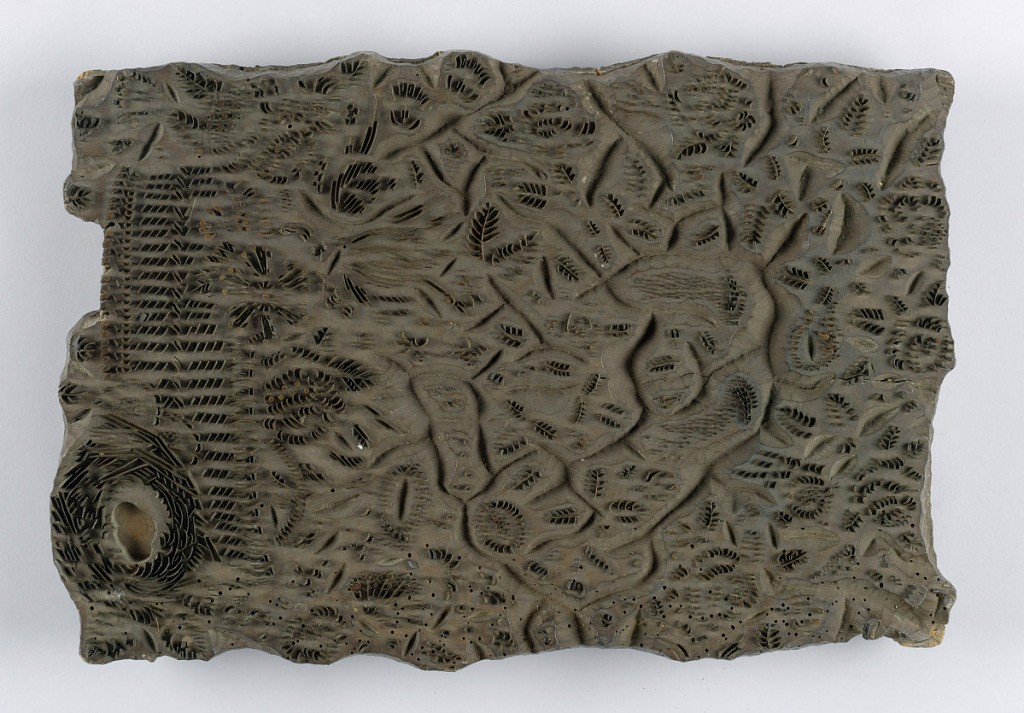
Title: Printing block
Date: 19th century
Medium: wood, metal
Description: Design of leaves and flowers formed by metal strips and pins.